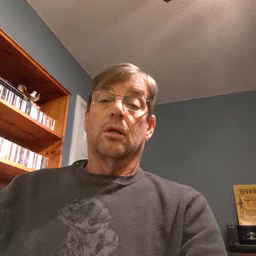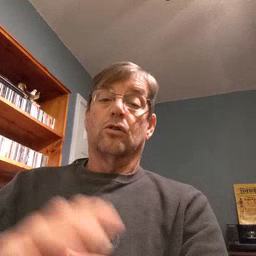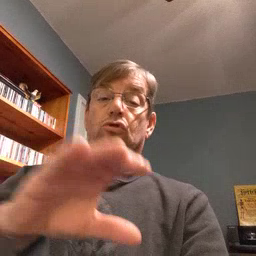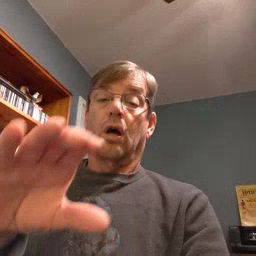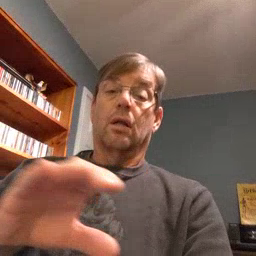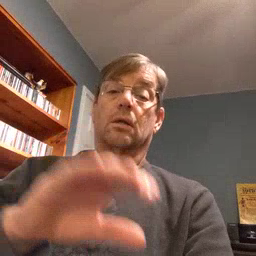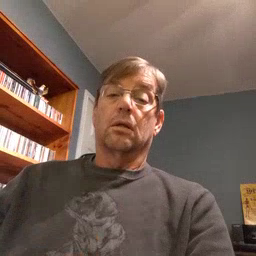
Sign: chocolate